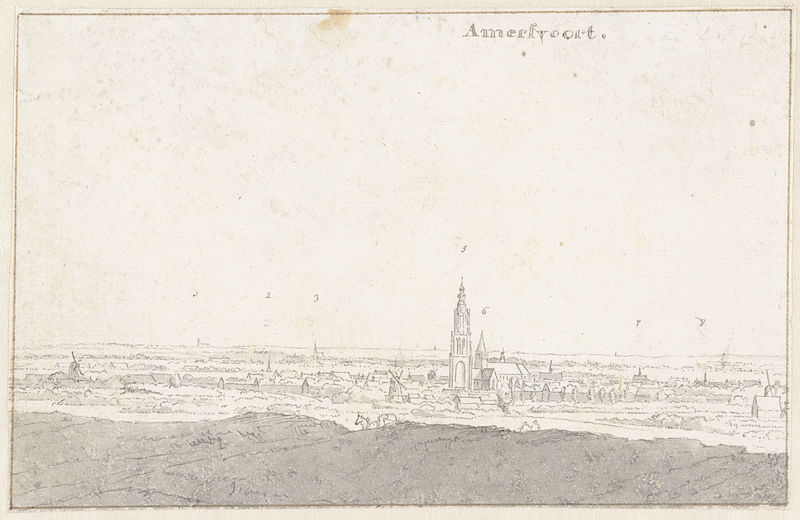
Titel: Gezicht op Amersfoort
Künstler: Cornelis Pronk
Standort: Amsterdam
Institution: Rijksmuseum
Schlagwörter: village, maison, vue, gravure, paysage, cheval, clocher, ville, carte, maisons, architecture, dessin, toit, plan, église, tour, toits, champs, moulin, beffroi, plaine, pays bas, fortifications, amerfroot, amerfroort, pay bas, plat pays, clovher, netherlands